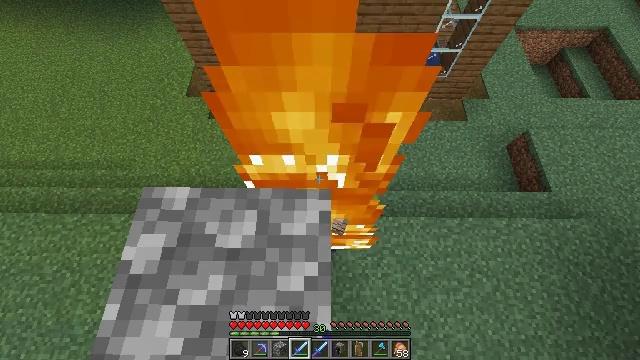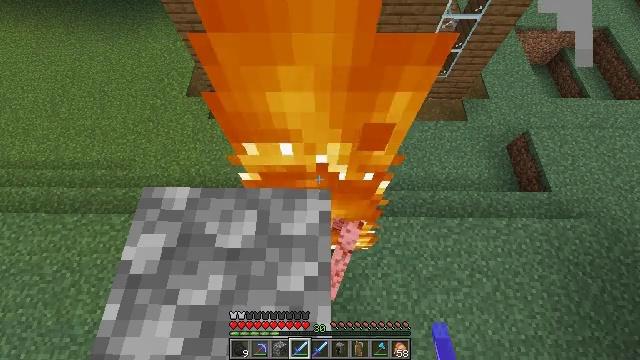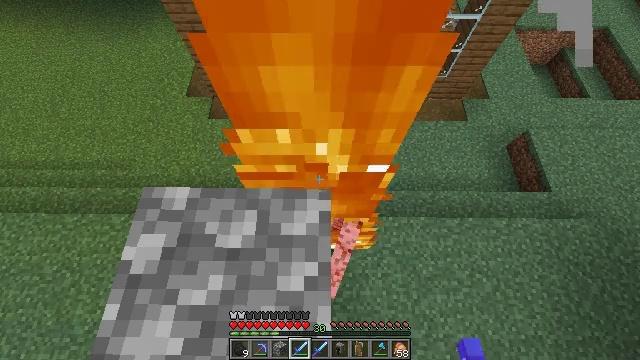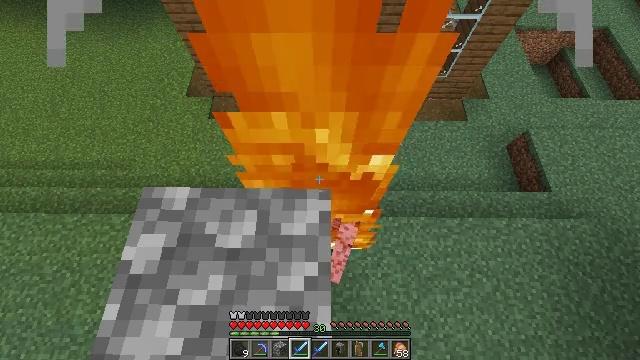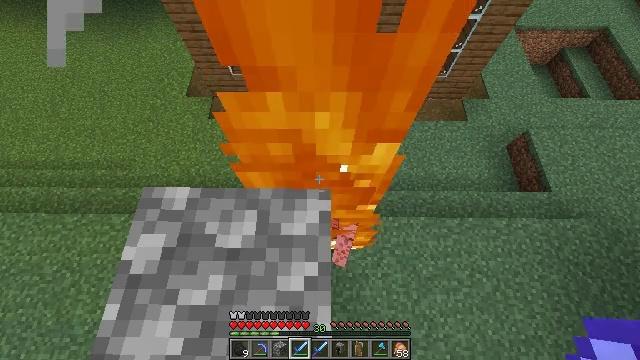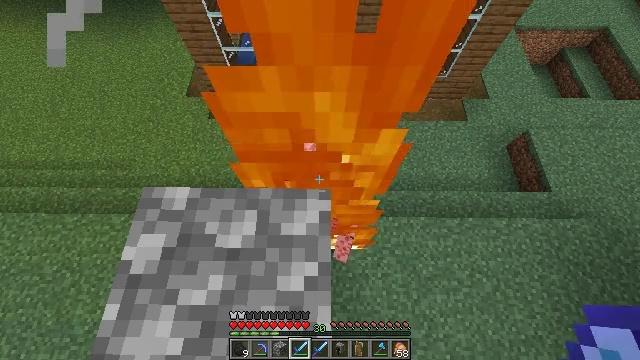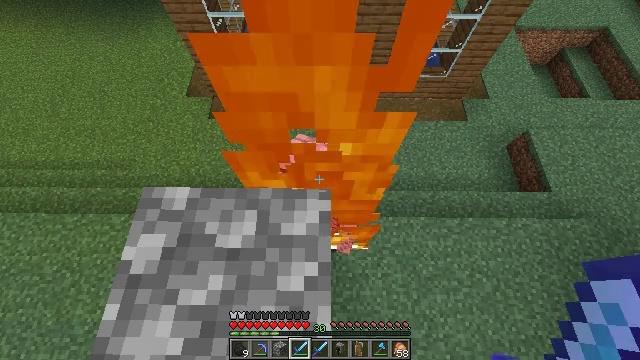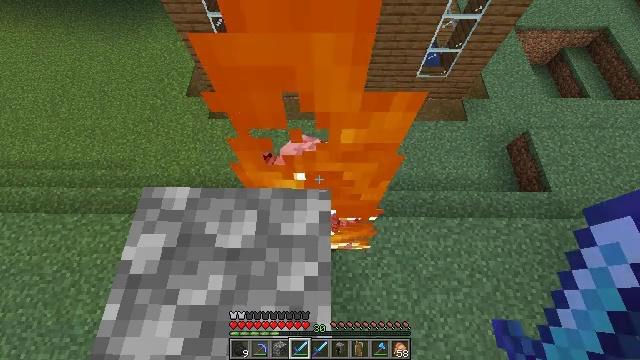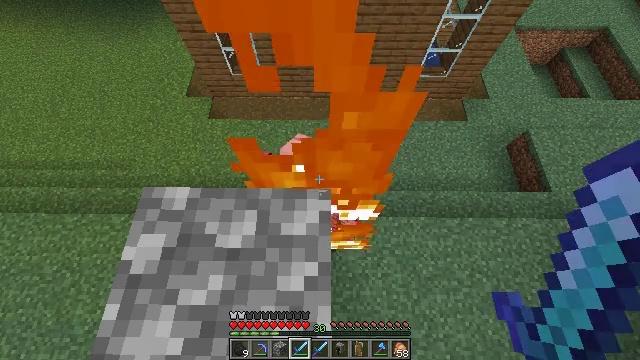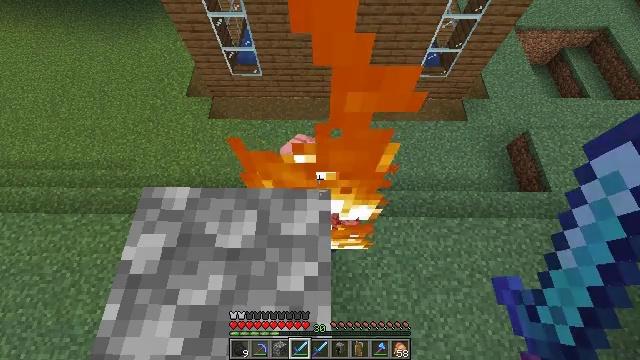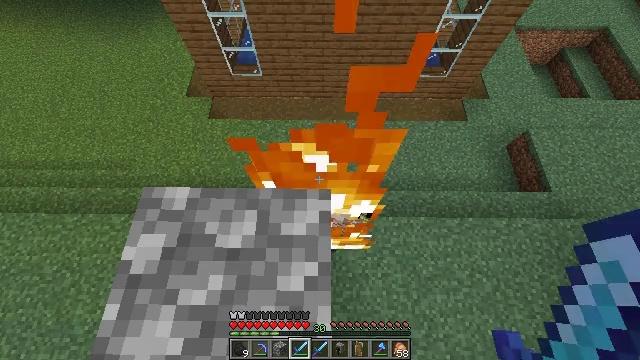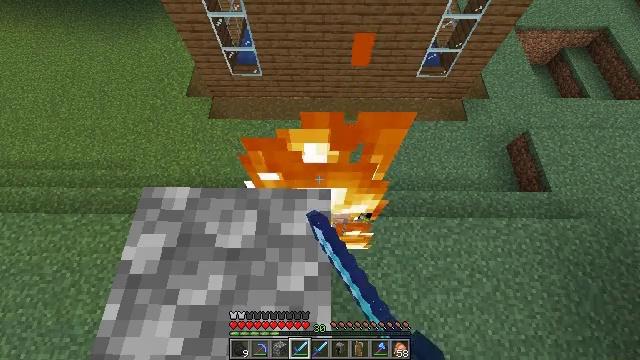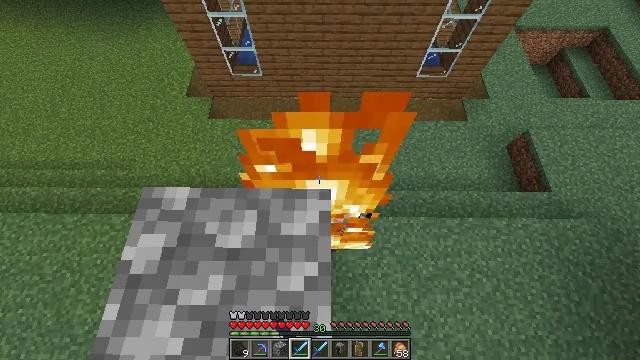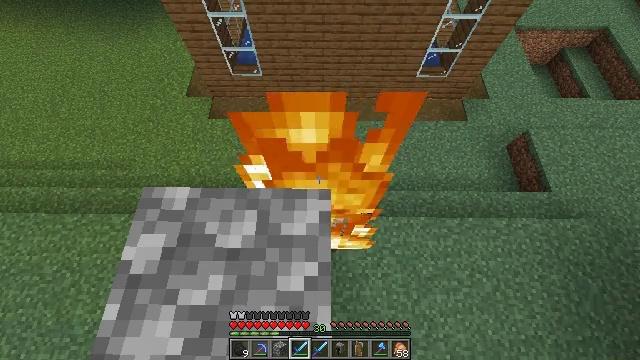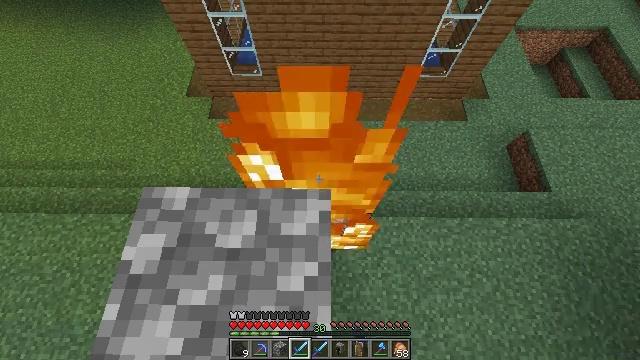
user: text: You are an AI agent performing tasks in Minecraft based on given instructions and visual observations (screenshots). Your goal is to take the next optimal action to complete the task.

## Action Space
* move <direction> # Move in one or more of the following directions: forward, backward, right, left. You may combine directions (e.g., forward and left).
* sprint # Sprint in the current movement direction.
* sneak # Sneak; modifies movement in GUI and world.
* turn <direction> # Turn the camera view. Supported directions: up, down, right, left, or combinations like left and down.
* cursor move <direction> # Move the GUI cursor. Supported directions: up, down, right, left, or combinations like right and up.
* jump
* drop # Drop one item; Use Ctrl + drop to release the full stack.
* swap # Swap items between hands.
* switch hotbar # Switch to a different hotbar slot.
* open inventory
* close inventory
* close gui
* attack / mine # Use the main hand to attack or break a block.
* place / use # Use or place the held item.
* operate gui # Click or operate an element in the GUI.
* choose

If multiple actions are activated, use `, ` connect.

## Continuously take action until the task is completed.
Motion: motion action
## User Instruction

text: Defeat the iron golem.
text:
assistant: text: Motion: sneak, attack / mine
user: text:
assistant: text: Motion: sneak
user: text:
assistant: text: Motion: sneak
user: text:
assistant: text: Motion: sneak
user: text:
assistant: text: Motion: sneak
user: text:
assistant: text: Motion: sneak
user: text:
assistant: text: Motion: sneak
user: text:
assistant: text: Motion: sneak
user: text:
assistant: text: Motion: sneak
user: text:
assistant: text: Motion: sneak, attack / mine
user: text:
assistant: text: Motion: sneak, attack / mine
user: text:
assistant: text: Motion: sneak, attack / mine
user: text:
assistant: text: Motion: sneak, attack / mine
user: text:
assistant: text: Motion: sneak, attack / mine
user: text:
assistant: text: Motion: sneak, attack / mine